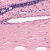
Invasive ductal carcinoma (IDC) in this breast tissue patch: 0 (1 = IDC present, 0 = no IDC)